Breast ultrasound image
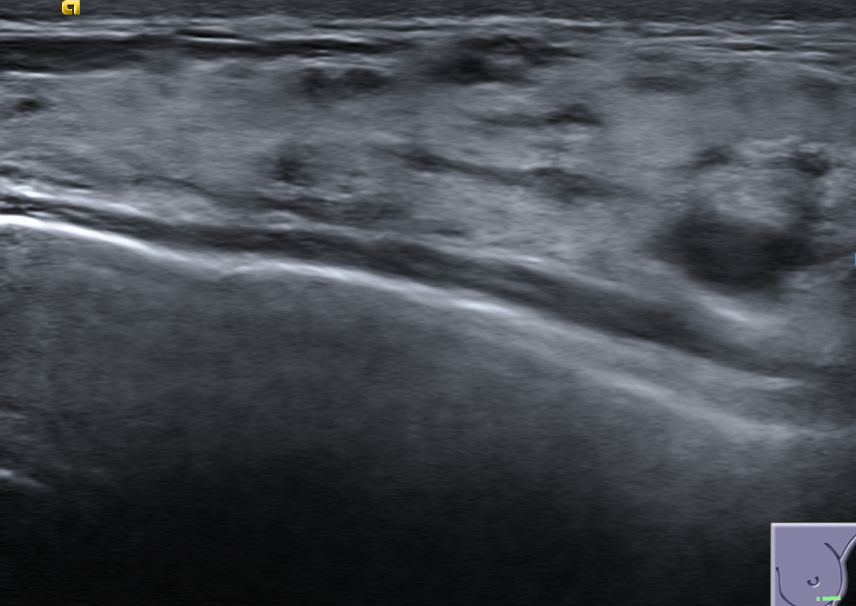
Diagnosis: normal